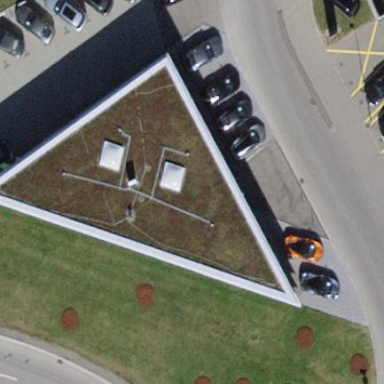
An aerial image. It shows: Retail building.